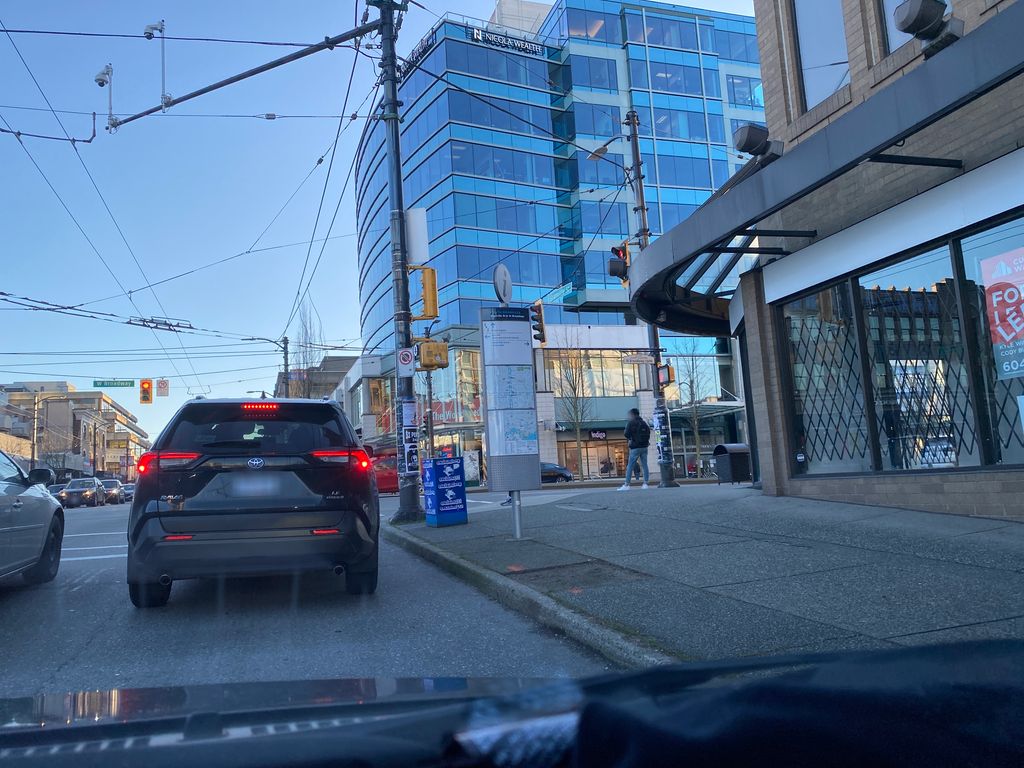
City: vancouver